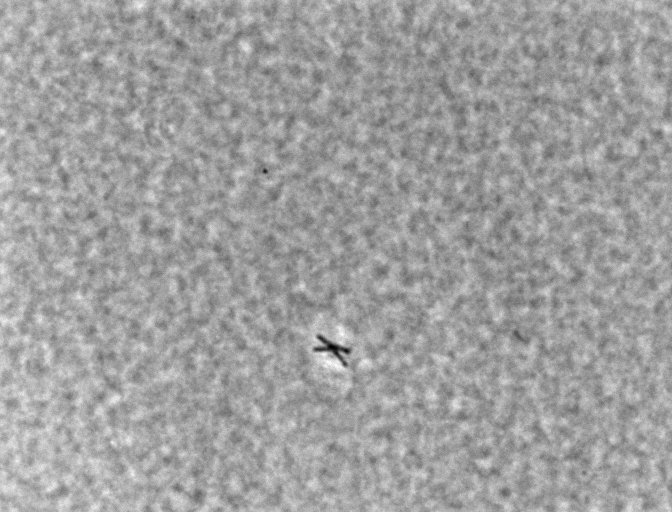
Bacillus coagulans